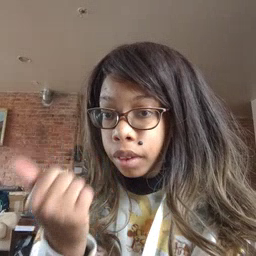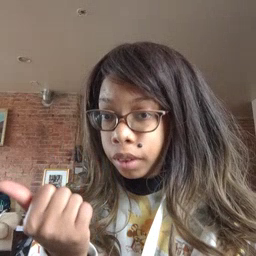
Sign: another